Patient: sex M, age 65
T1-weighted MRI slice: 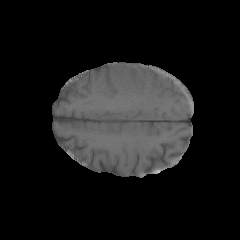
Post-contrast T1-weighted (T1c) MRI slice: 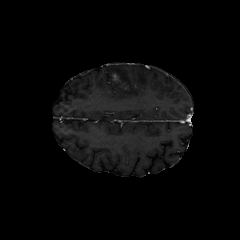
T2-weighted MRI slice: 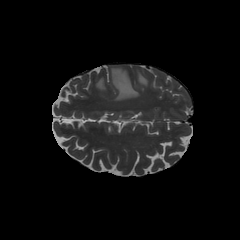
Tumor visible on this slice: yes
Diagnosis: Glioblastoma, IDH-wildtype
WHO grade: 4